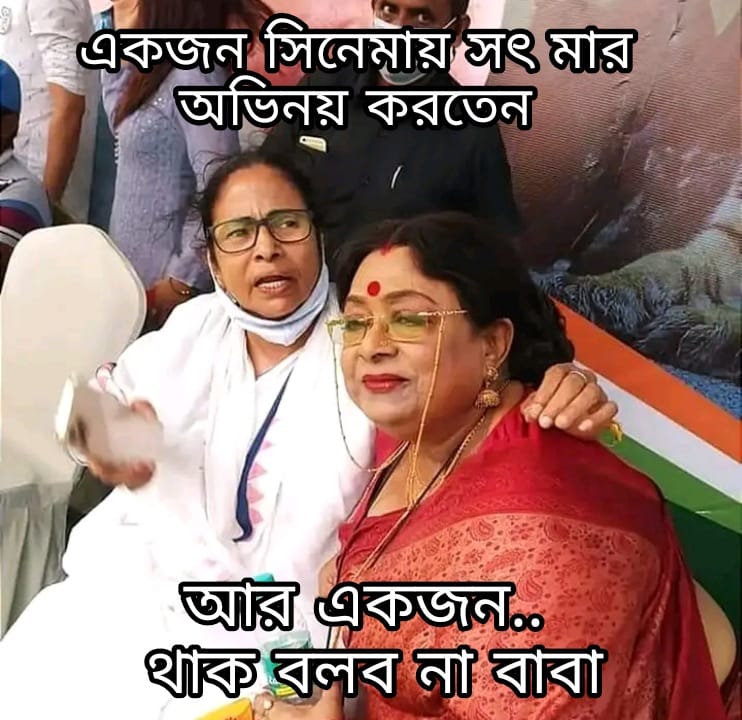
Text: একজন সিনেমায় সৎমার অভিনয় করতেন আর একজন থাক বলব না বাবা
Label: Hate
Hate category: Political
Targeted group: Organization